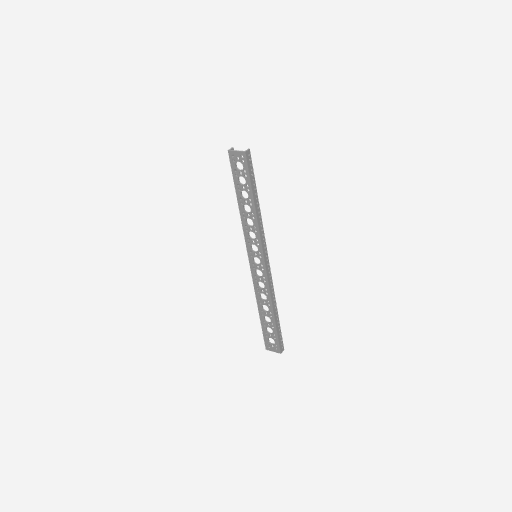
Part: MiniLowSideUChannel15H